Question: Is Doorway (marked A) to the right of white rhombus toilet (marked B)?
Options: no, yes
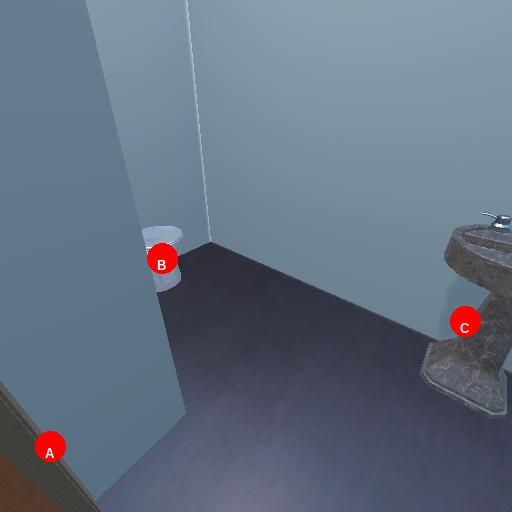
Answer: no